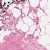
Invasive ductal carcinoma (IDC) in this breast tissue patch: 0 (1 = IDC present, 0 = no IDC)